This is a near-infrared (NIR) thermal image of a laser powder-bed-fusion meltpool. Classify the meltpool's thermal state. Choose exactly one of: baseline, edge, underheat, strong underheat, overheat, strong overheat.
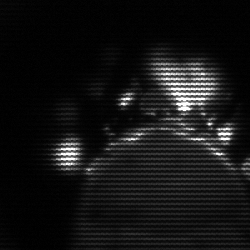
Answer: baseline